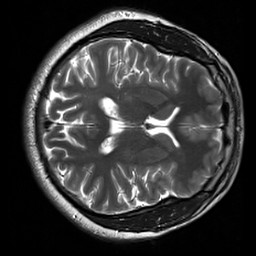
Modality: T2w
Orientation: axial
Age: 28
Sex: male
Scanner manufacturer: siemens
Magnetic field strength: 3 T
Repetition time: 7 s
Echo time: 0.09 s